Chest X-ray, AP view. Patient: 52 years old, sex F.
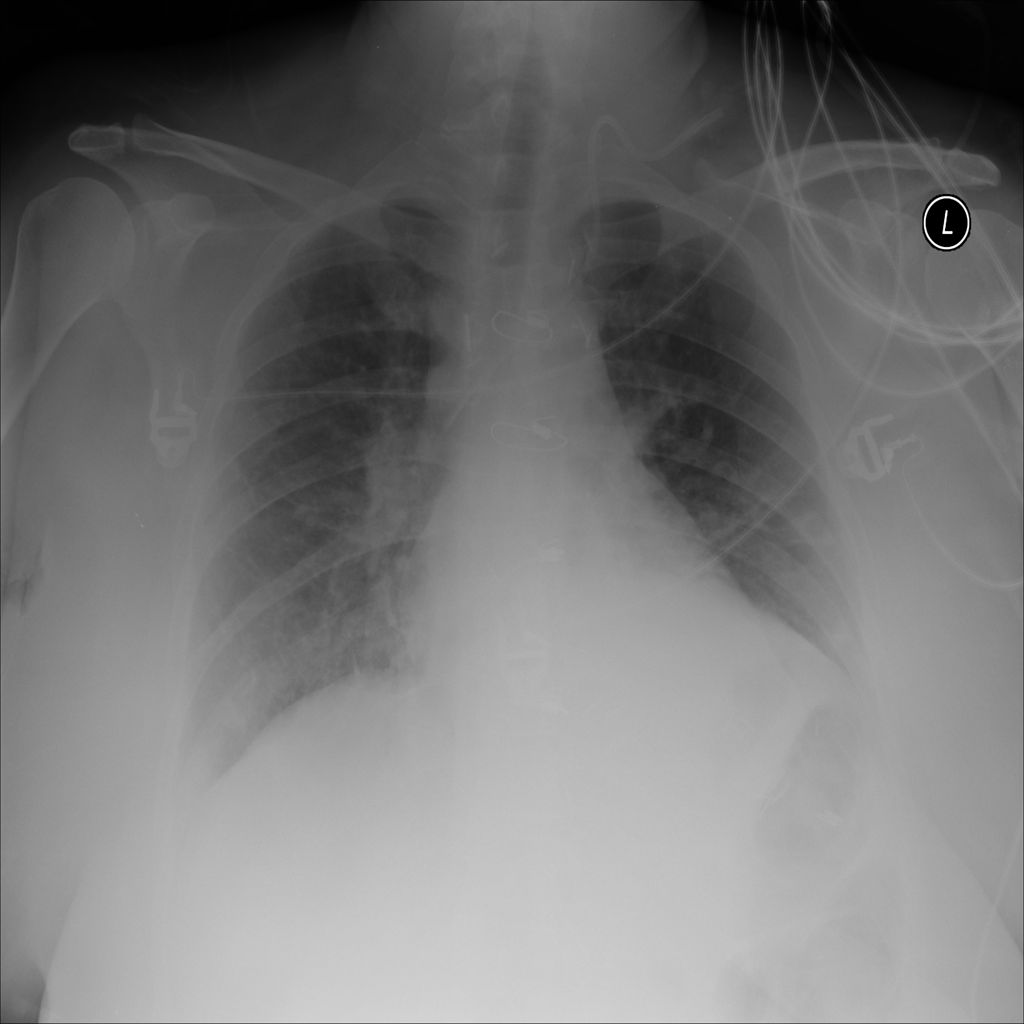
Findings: Atelectasis